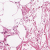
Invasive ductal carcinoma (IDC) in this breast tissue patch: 0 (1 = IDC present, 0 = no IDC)